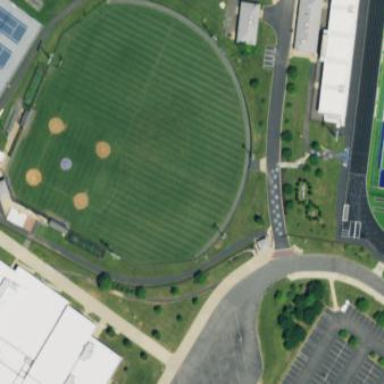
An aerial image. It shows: Baseball pitch for leisure land activities.